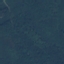
Land use / land cover: Forest